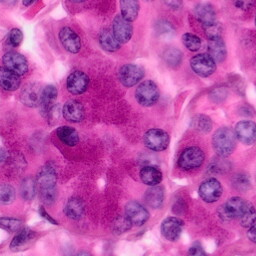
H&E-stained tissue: Pancreatic